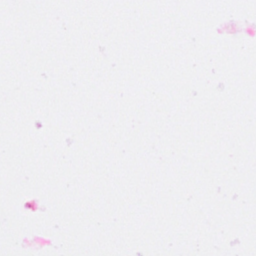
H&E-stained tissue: Breast